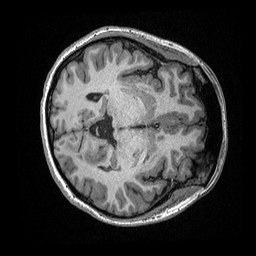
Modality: T1w
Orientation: axial
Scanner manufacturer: ge
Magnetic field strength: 3 T
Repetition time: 2.348 s
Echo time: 0.00296 s